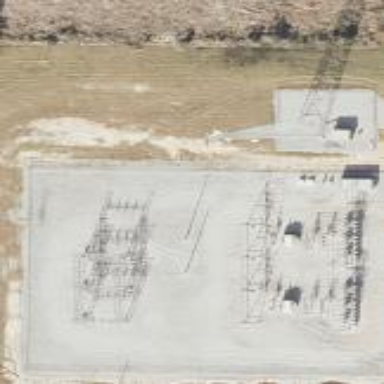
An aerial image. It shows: Distribution level power substation enclosed by fence.